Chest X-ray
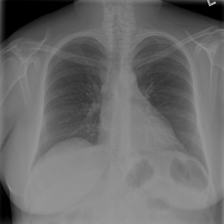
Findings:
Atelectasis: negative
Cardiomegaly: negative
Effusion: negative
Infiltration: positive
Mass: negative
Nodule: negative
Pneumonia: negative
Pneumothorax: negative
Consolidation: negative
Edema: negative
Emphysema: negative
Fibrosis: negative
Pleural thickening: negative
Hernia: negative